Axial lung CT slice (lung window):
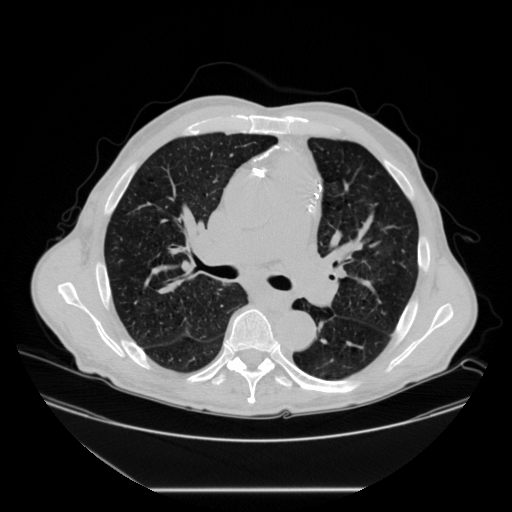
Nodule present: no